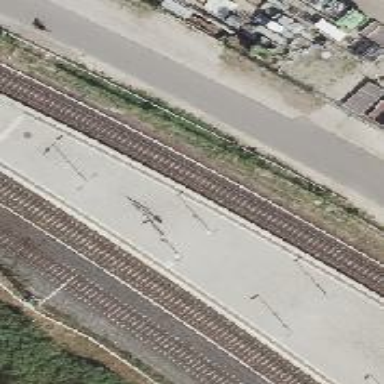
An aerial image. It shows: Light rail stop with public transport stop position along the railway.